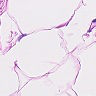
Metastatic tissue present: no